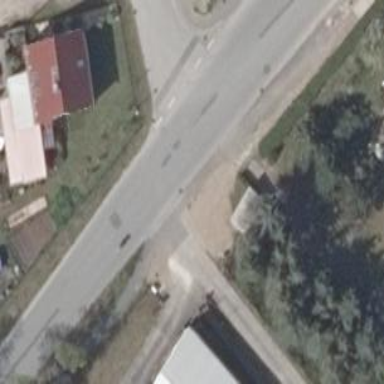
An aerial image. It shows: Emergency access point on the road.